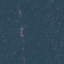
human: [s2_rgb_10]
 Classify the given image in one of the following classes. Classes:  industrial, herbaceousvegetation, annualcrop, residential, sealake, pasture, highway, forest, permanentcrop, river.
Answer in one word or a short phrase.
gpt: Forest